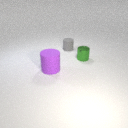
large purple rubber cylinder to the left of small gray rubber cylinder